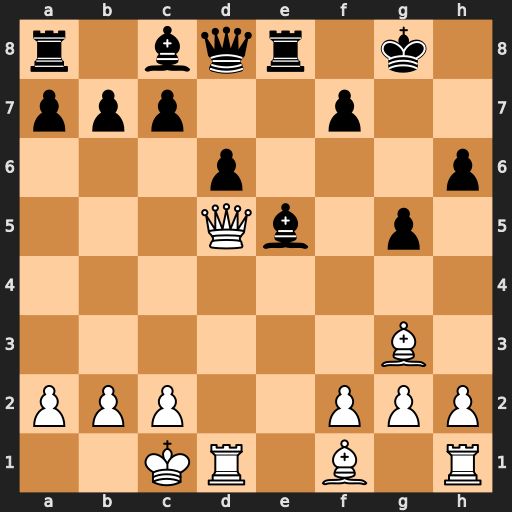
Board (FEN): r1bqr1k1/ppp2p2/3p3p/3Qb1p1/8/6B1/PPP2PPP/2KR1B1R
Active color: w
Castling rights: -
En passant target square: -
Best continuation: Bxe5 Rxe5 Qxe5